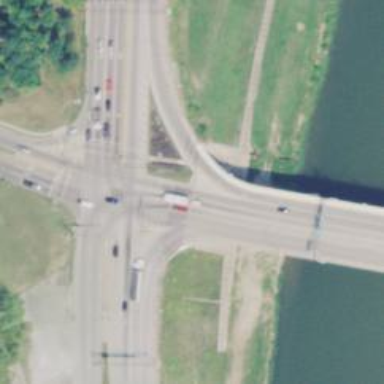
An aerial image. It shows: Beam-structured bridge on tertiary link road.